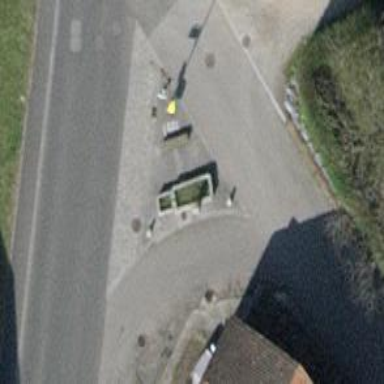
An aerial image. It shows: Bollard made of concrete.